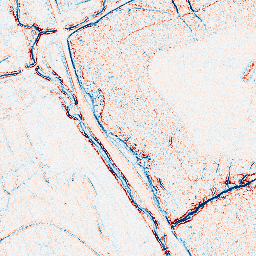
Category: edge_preserving
Decomposition family: bilateral
Decomposition parameters: d: 5
sigma_color: 25
sigma_space: 50
Upsampling method: bspline
Upsampling parameters: scale: 8
Upsampling scale: 8